Interaction volume radius: 5 \u00c5
Interaction volume height: 35 \u00c5
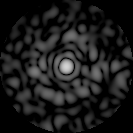
Disorder parameter: 0.8267